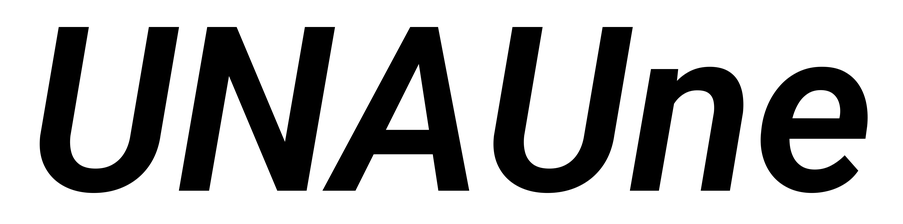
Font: Roboto-Italic_SemiBold_Italic